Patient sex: F
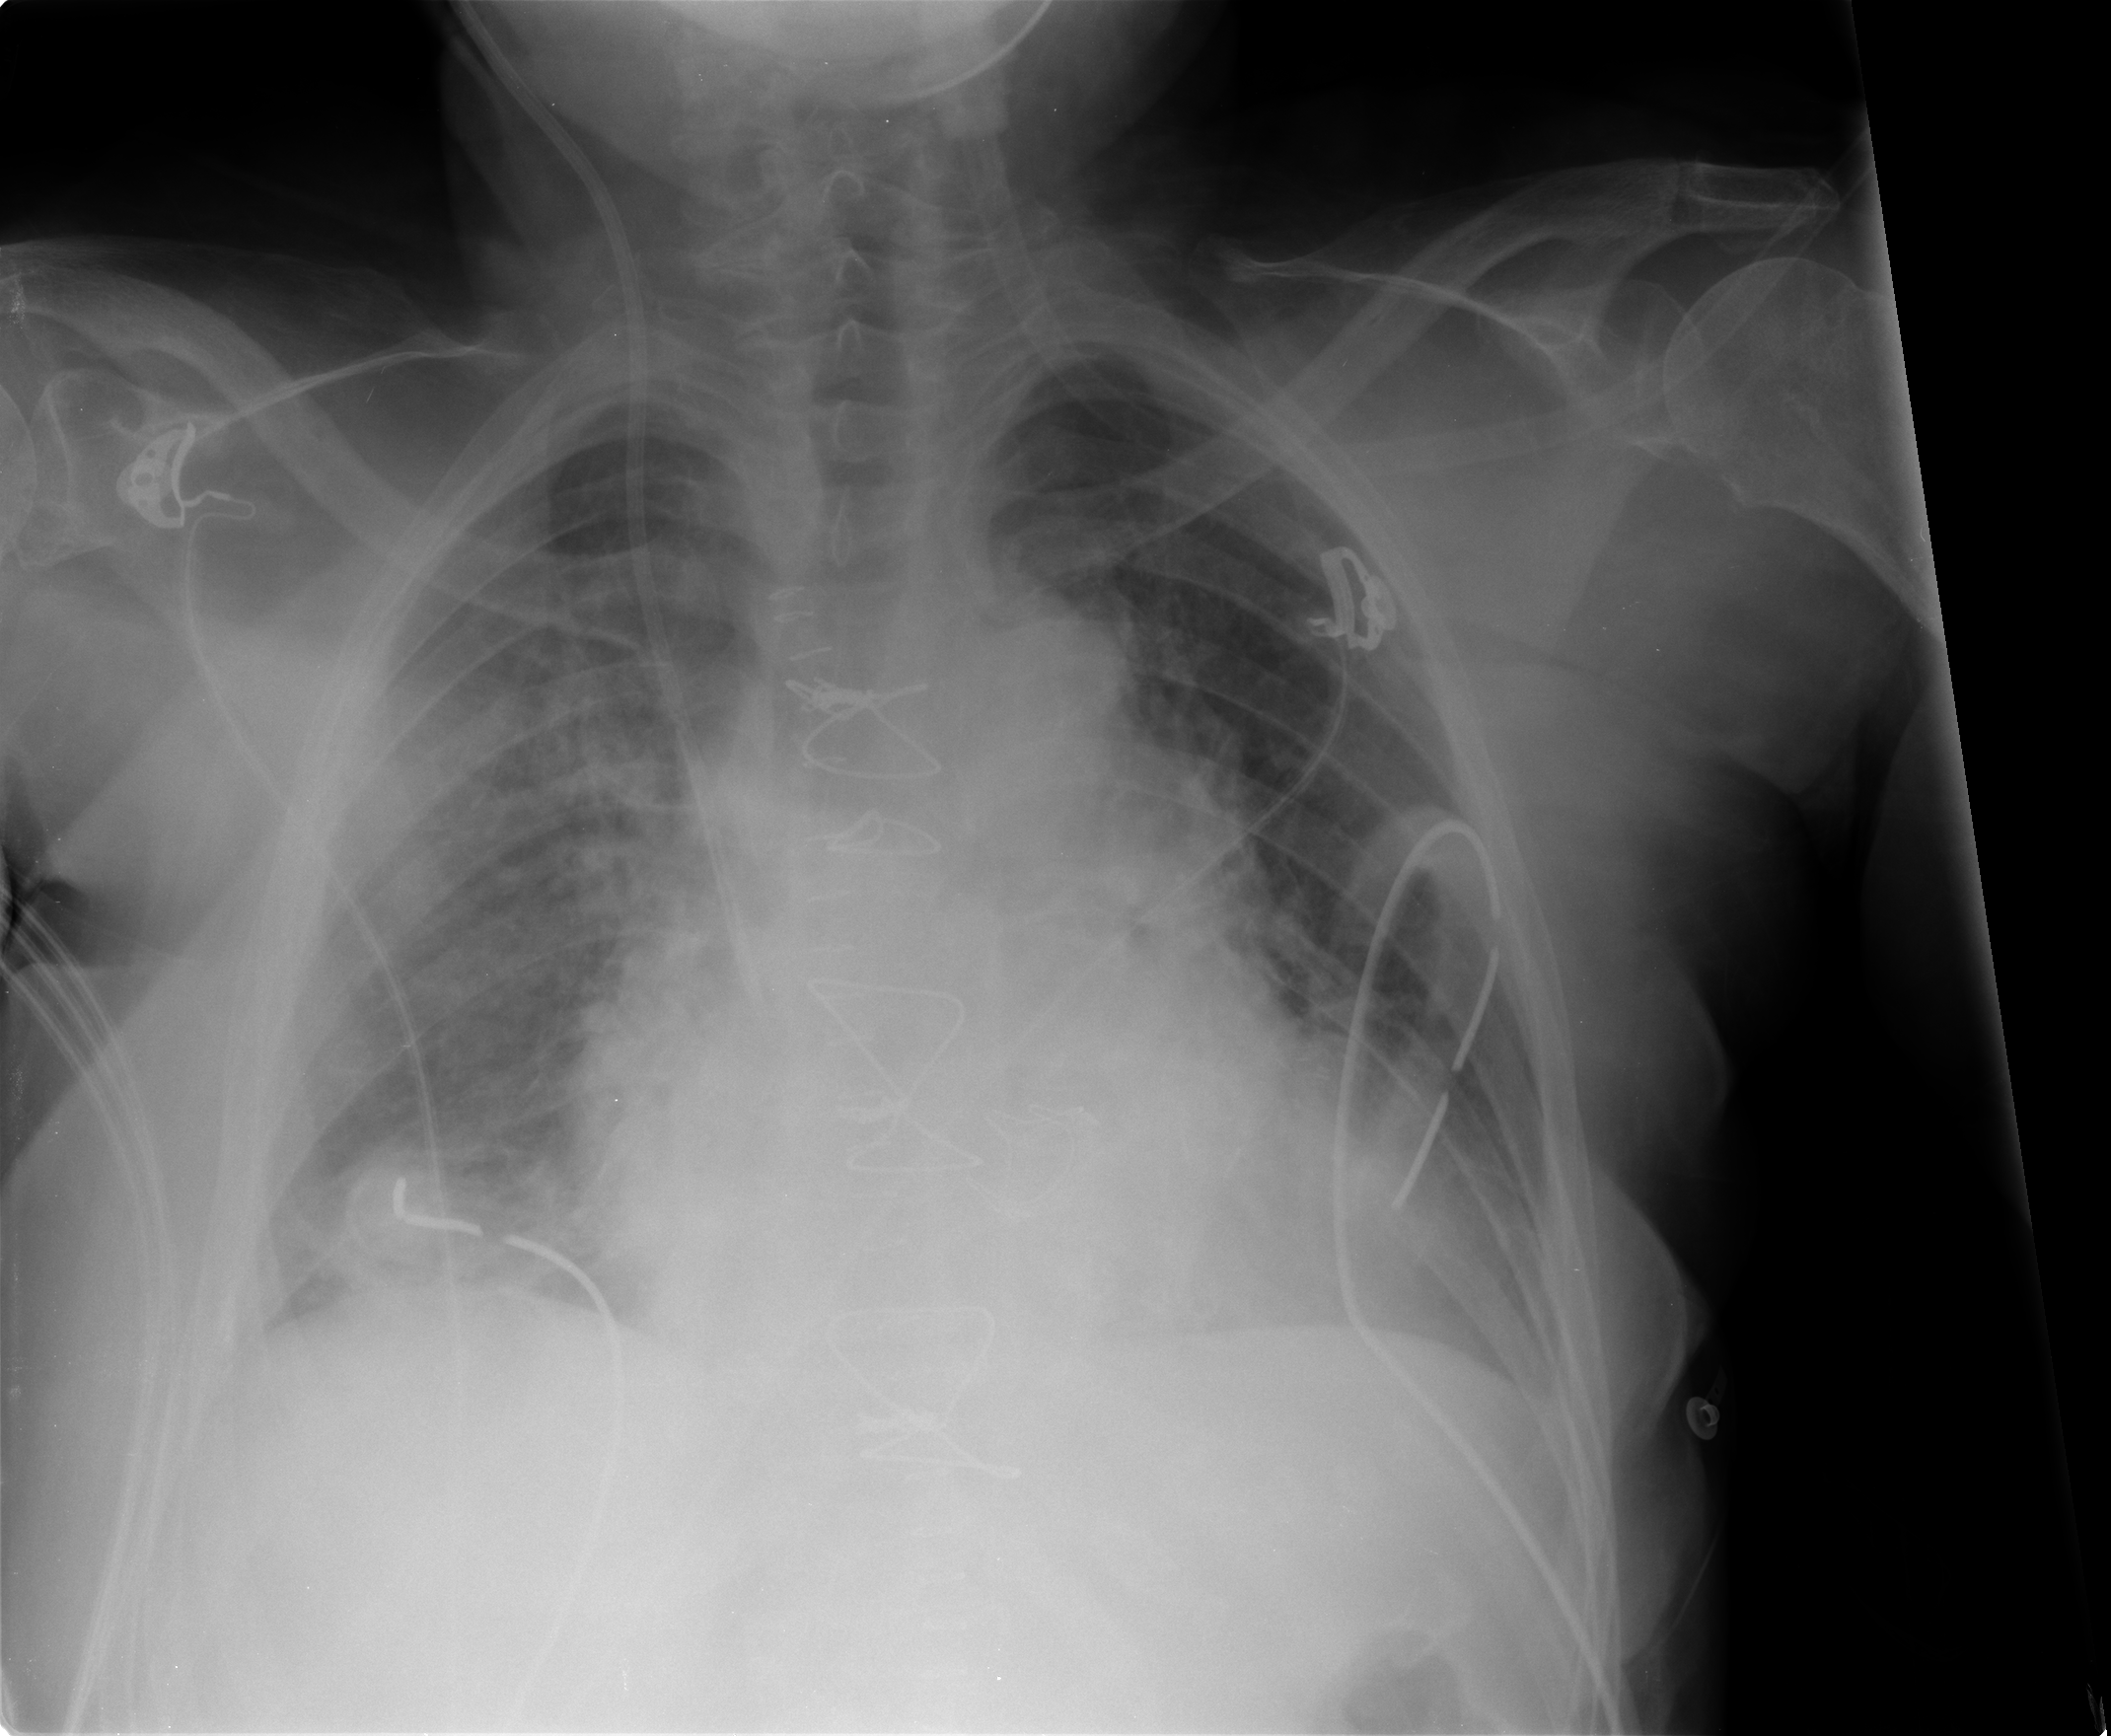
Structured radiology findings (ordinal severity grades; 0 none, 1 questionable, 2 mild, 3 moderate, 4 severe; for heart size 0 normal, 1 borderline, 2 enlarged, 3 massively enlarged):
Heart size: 3
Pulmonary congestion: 3
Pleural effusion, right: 1
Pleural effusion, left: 0
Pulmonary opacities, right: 2
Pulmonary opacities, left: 1
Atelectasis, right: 2
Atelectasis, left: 1